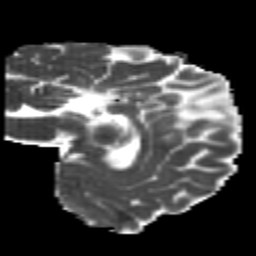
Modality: MD
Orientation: sagittal
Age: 21
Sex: female
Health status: healthy
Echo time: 0.074 s